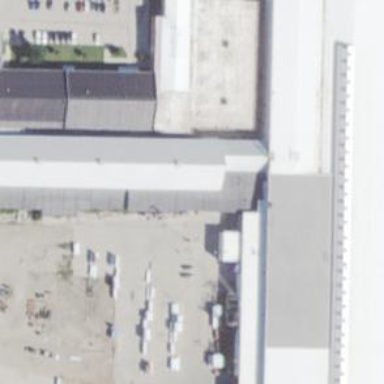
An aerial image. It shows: Industrial building.